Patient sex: M
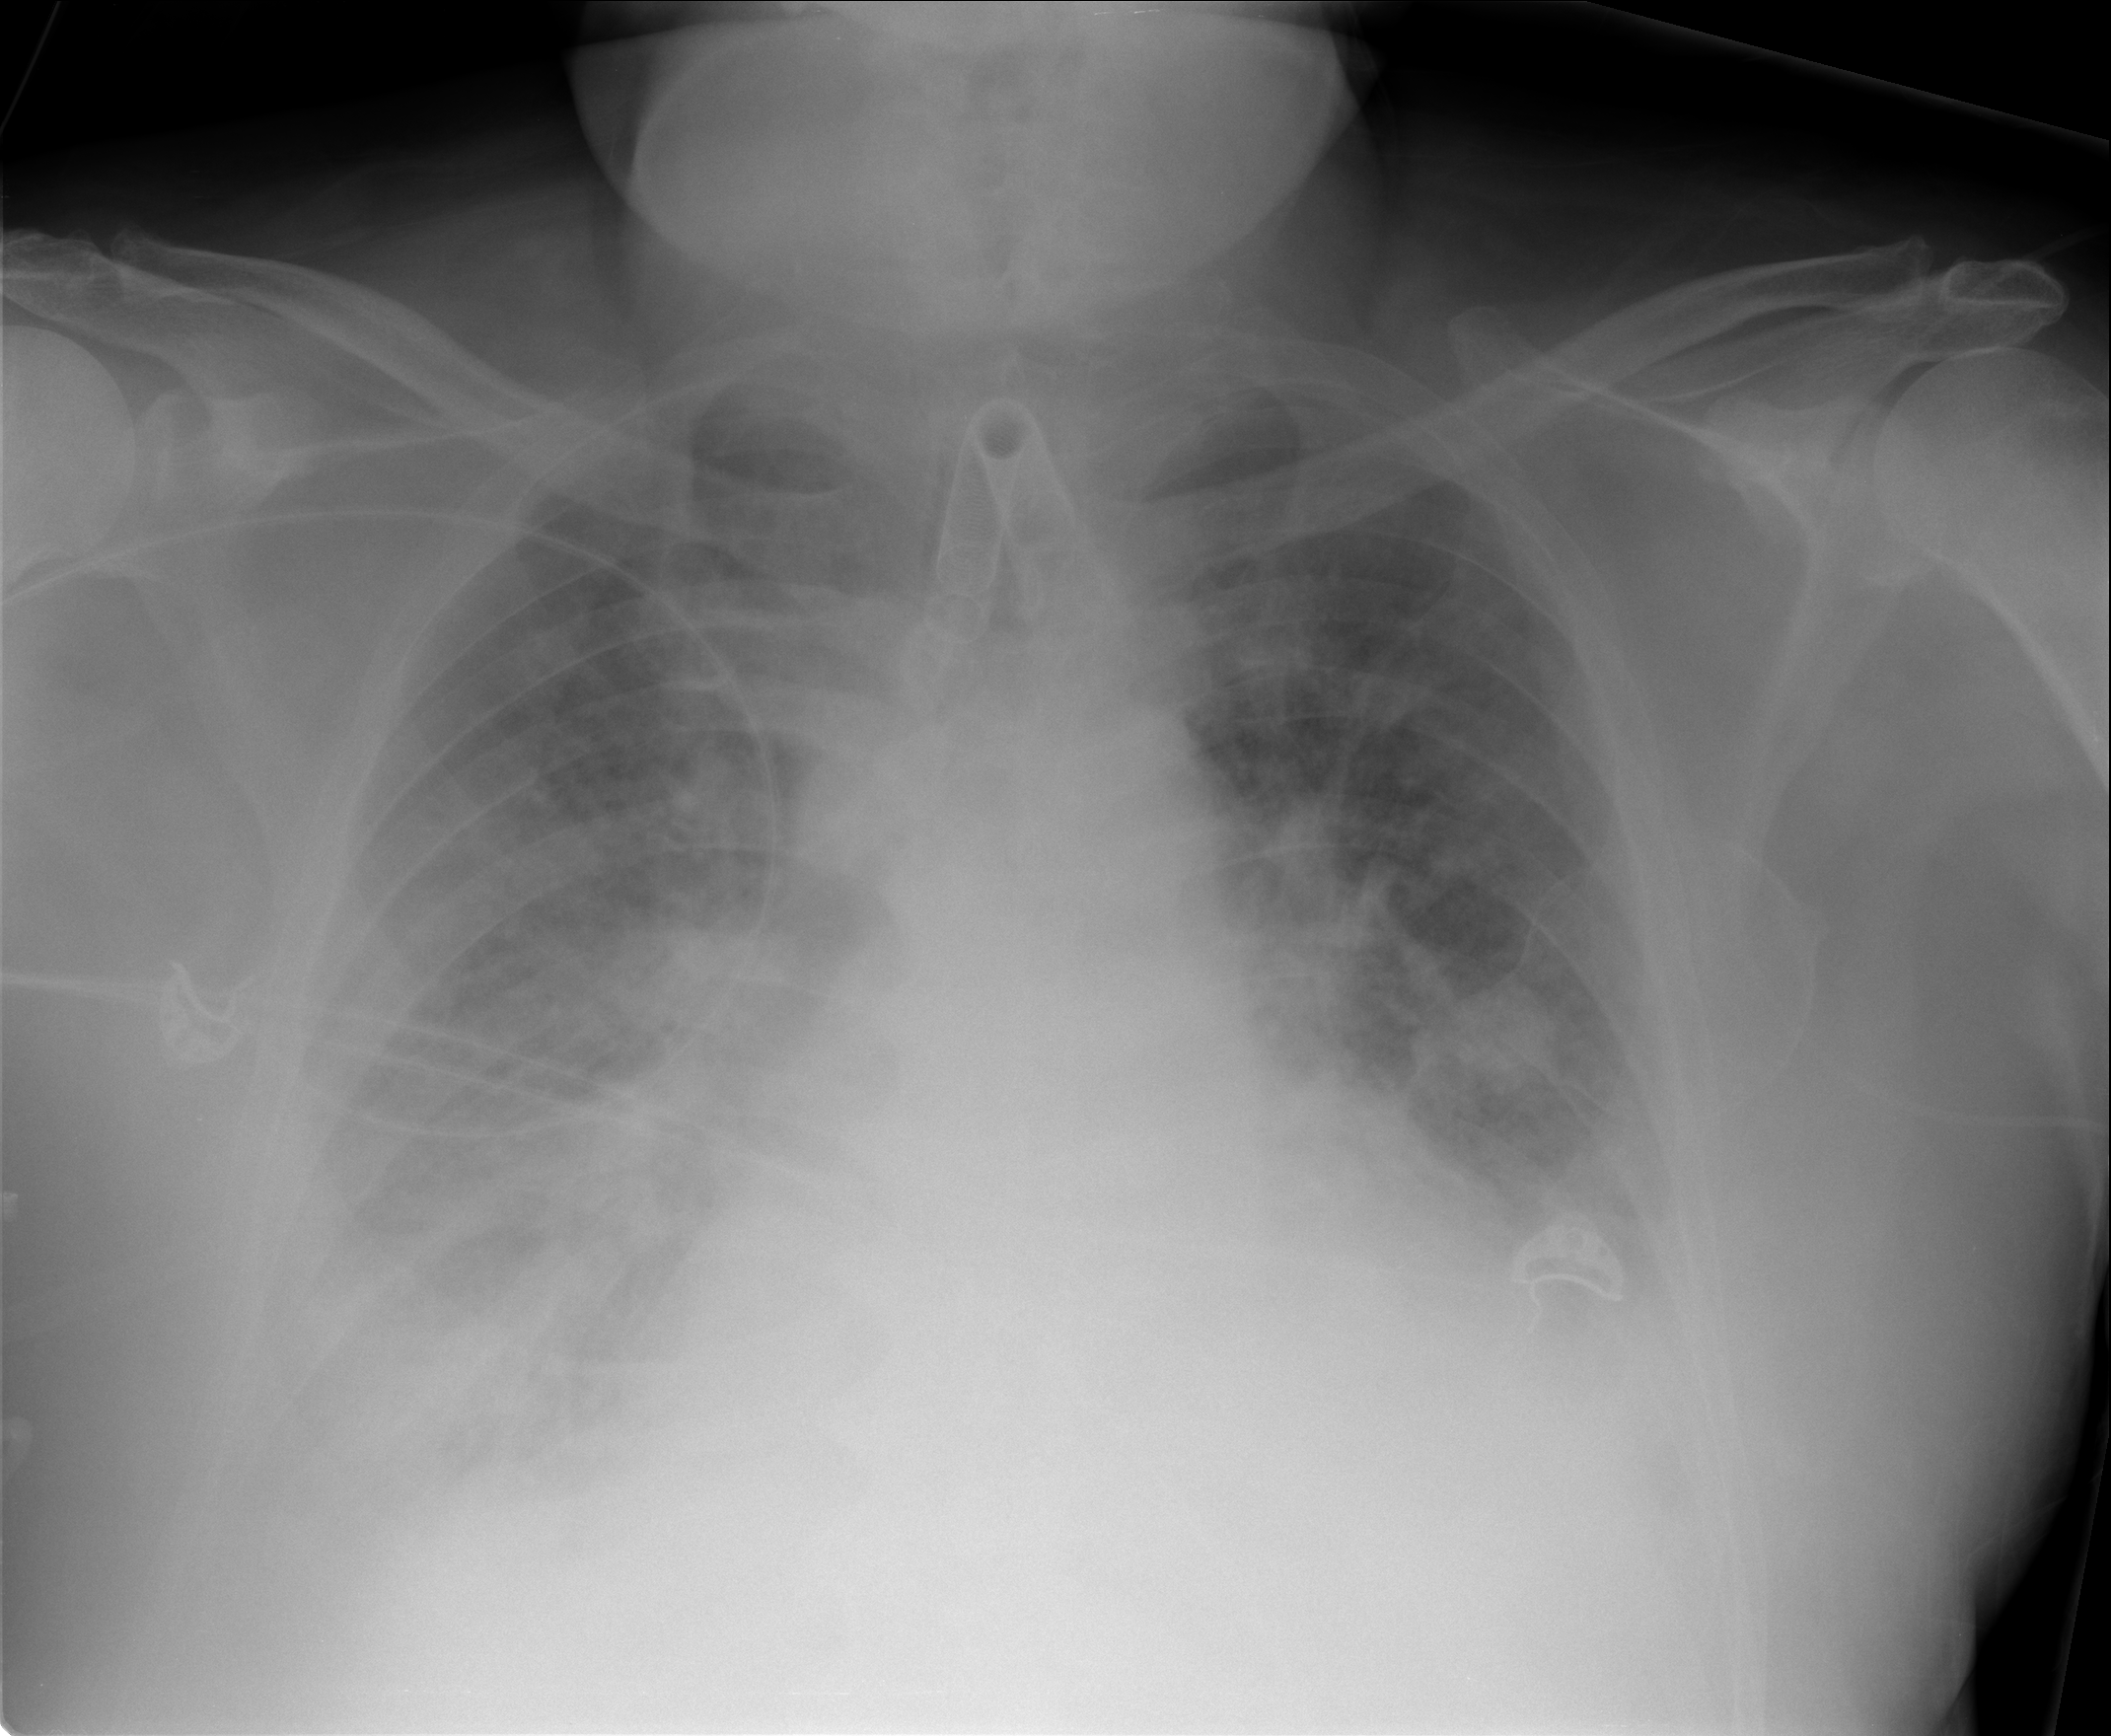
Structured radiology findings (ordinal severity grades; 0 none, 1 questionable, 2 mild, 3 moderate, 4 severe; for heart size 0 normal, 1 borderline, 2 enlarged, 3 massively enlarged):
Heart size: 2
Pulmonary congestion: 2
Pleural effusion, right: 2
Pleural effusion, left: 2
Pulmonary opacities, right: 3
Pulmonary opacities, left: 3
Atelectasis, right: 2
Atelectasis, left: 2